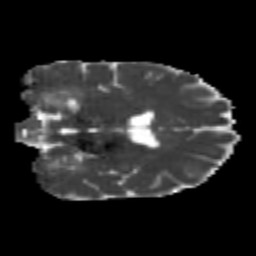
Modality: MD
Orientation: coronal
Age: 25
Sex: male
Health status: healthy
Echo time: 0.074 s